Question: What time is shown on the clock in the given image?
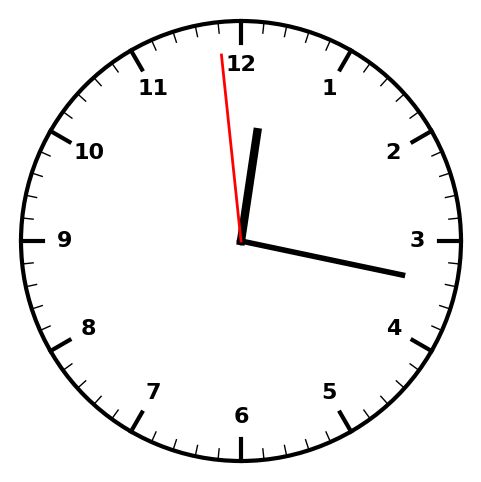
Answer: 12:16:59